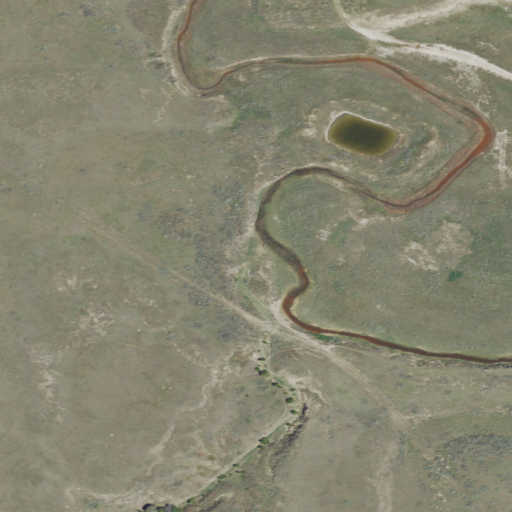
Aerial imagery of valley in Montana named Dogtown Coulee containing grassland, herbaceous wetlands, and shrub